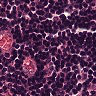
Metastatic tissue present: no